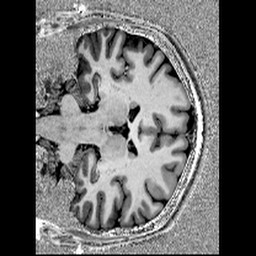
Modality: T1w
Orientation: coronal
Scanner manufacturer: siemens
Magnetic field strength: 7 T
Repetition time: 4.68 s
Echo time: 0.00207 s